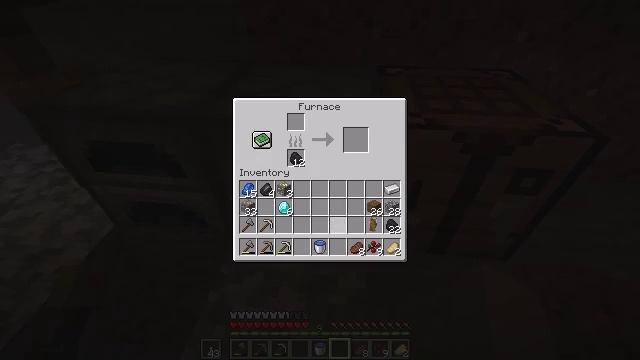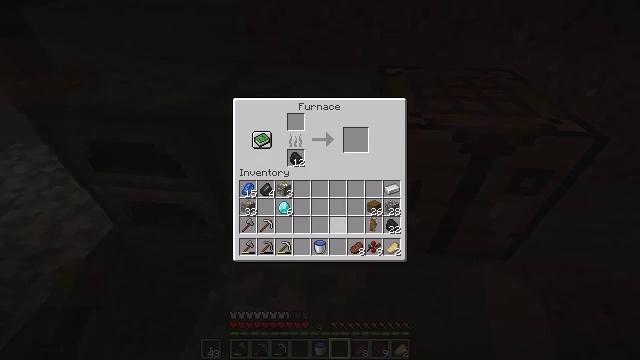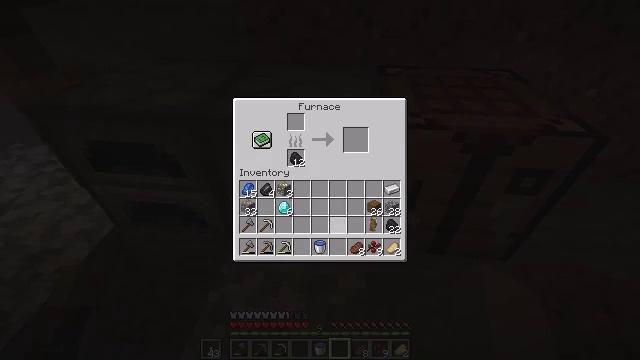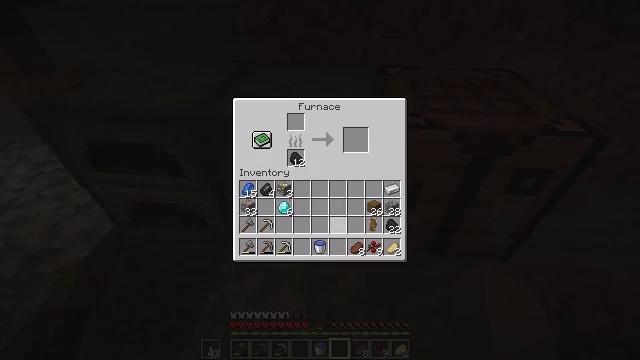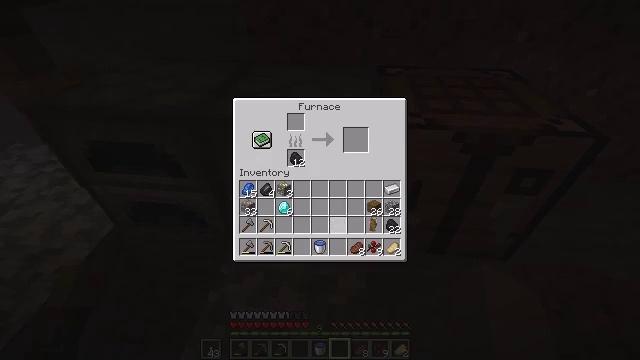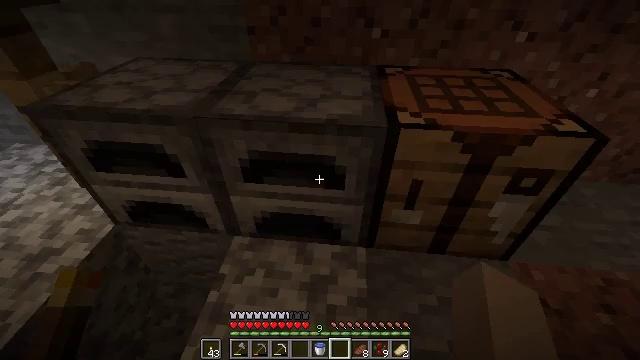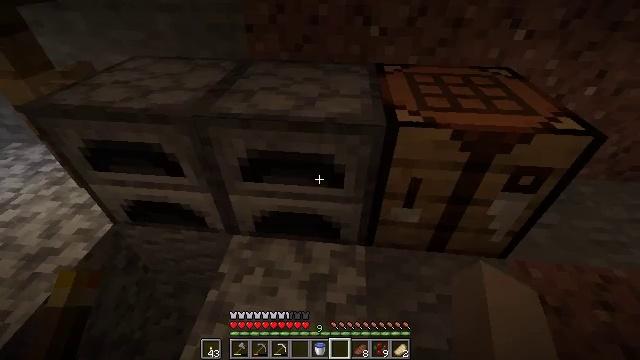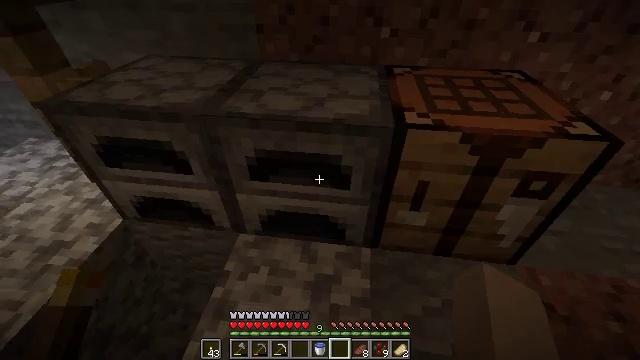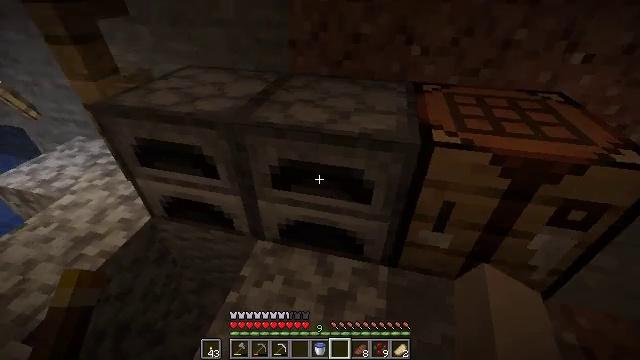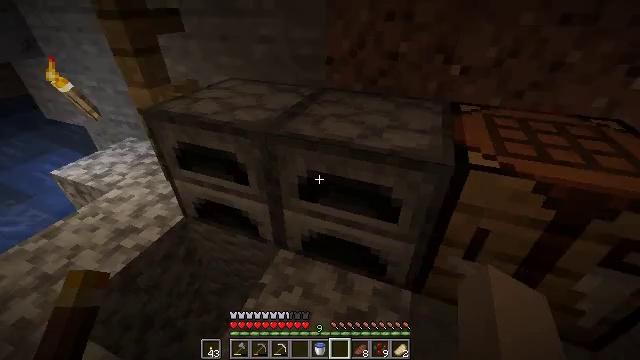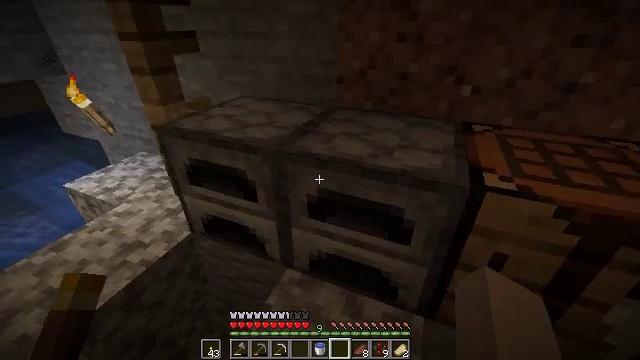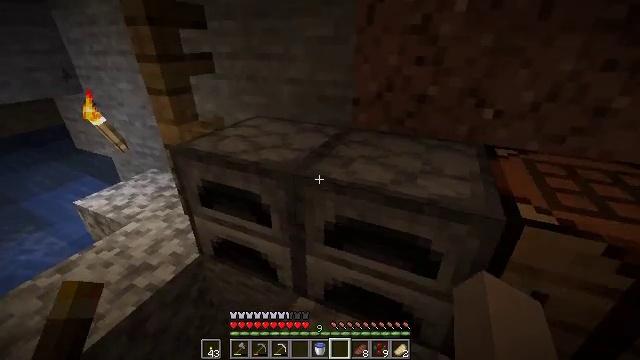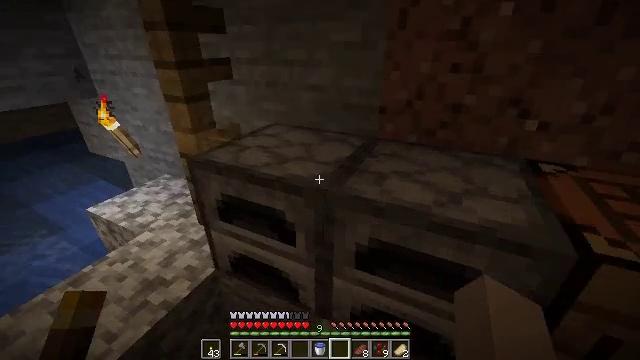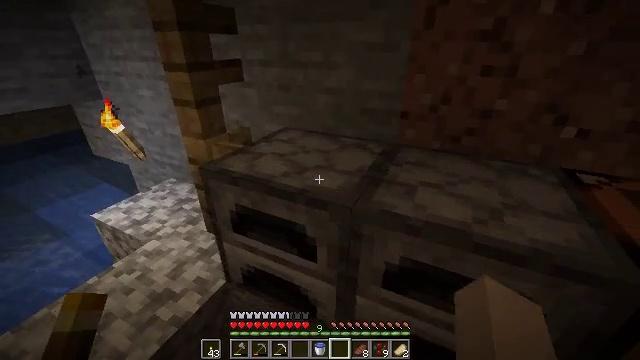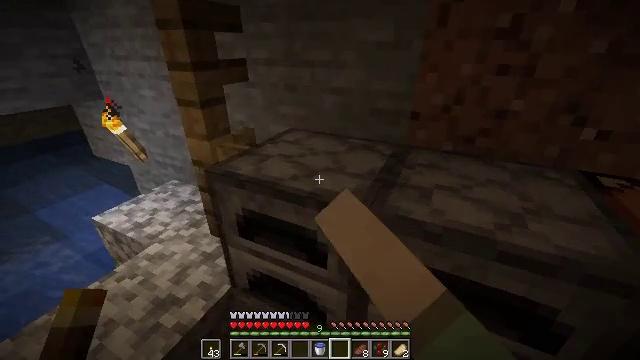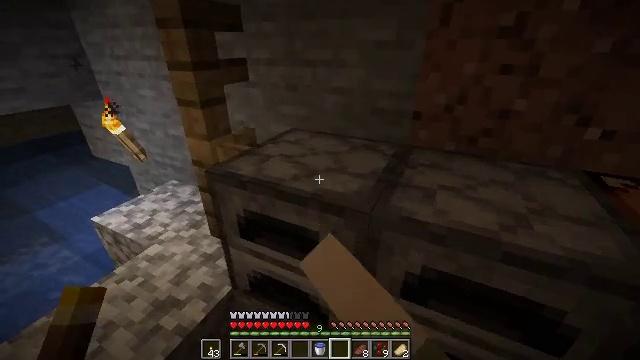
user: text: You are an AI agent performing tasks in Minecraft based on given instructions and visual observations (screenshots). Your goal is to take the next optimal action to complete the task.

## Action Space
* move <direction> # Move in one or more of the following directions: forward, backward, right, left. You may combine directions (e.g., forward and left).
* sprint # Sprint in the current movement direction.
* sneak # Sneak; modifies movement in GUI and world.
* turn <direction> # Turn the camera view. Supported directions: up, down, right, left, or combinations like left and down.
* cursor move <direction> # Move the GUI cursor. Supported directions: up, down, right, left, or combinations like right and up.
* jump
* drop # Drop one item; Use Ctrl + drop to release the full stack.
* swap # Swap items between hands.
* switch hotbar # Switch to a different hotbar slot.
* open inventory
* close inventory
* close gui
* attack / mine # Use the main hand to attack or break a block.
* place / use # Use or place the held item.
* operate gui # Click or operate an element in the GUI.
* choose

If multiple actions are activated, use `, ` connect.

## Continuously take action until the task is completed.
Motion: motion action
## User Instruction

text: Remove a lapis lazuli from the inventory.
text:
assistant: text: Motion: sneak
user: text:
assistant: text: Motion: sneak
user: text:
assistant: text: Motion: sneak
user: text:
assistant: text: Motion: no_op
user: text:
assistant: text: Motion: close inventory
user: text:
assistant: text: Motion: close inventory
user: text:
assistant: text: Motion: turn left, close inventory
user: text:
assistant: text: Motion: turn left and up, close inventory
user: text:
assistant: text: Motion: turn left and up
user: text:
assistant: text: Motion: move forward and move left, turn left and up
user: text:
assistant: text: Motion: move forward and move left, turn left and up
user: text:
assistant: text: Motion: move forward and move left, turn left
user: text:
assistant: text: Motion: use / place
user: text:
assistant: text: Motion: use / place
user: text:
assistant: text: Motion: use / place
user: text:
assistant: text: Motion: turn right
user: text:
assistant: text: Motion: no_op
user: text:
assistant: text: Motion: open gui
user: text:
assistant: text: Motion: no_op
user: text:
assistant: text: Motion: no_op
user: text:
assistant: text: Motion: no_op
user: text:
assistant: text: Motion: sneak
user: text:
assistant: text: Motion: sneak
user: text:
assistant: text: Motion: sneak
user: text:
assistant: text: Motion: sneak
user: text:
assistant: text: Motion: sneak, cursor move down
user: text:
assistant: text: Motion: sneak, cursor move left and down
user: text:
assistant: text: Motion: sneak, cursor move left and down
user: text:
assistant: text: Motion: sneak
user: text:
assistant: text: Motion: sneak